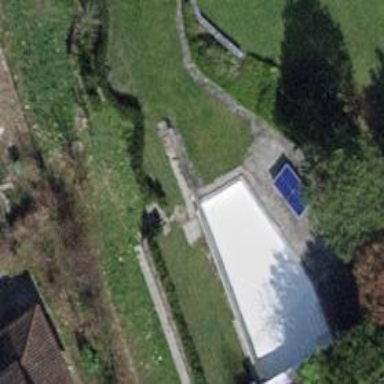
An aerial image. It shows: Swimming pool located in leisure land.